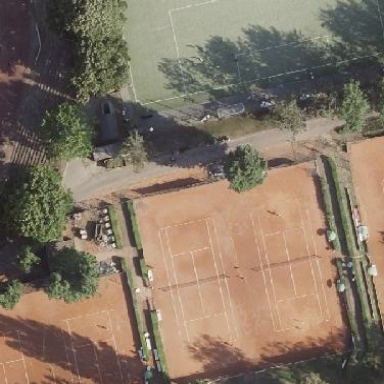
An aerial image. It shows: Clay tennis court on the leisure land pitch.